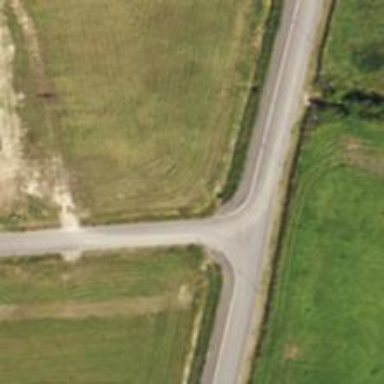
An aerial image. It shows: Asphalt cycleway.